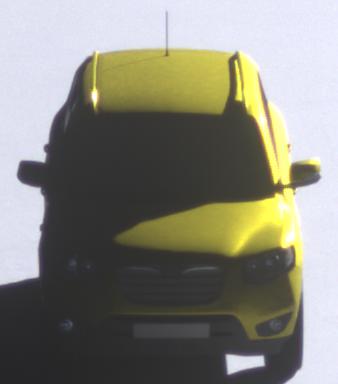
Make: Hyundai
Model: Santa Fe 2.4
Detailed model: Santa Fe (CM)
Model produced from: 2010/01
Model produced until: 2012/09
Doors: 5
Color: yellow
Road condition: dry road
Daytime: sunrise or sunset
Contrast: high contrast